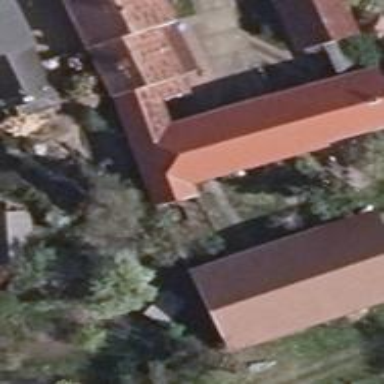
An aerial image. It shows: Gabled building with roof oriented along its structure.